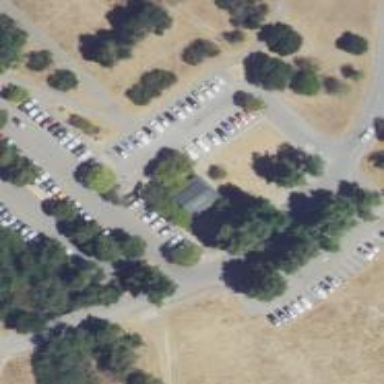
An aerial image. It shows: Parking space is available.